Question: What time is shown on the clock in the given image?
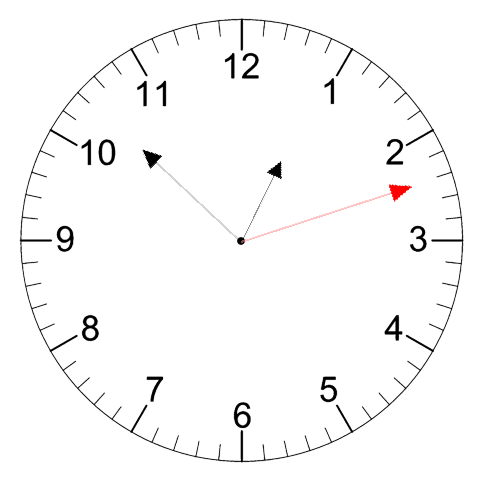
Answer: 12:52:12